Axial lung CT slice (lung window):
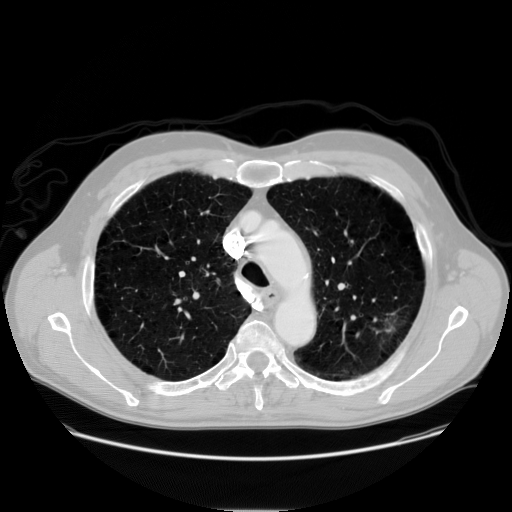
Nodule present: no